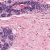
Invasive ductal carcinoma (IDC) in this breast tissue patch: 0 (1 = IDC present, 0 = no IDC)